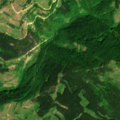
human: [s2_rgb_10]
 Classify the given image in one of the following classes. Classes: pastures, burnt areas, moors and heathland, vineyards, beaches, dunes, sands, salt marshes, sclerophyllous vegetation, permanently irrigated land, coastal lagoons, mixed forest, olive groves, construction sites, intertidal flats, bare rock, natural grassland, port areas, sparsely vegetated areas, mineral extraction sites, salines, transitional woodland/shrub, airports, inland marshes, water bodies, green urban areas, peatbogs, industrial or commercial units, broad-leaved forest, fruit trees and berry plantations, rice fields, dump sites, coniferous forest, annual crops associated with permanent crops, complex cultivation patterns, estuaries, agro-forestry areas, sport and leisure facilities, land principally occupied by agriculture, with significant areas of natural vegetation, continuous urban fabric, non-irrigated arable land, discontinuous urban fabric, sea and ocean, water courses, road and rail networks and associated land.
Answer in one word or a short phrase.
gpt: pastures, broad-leaved forest, coniferous forest, mixed forest, natural grassland